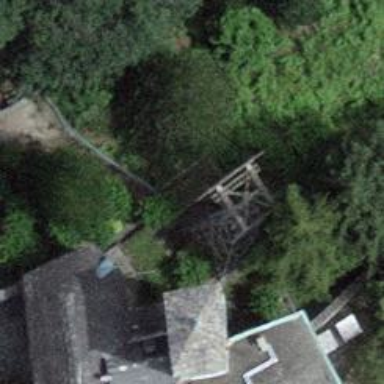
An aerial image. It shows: Cable car.